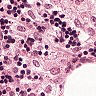
Metastatic tissue present: no